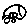
Label: car